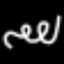
Label: squiggle